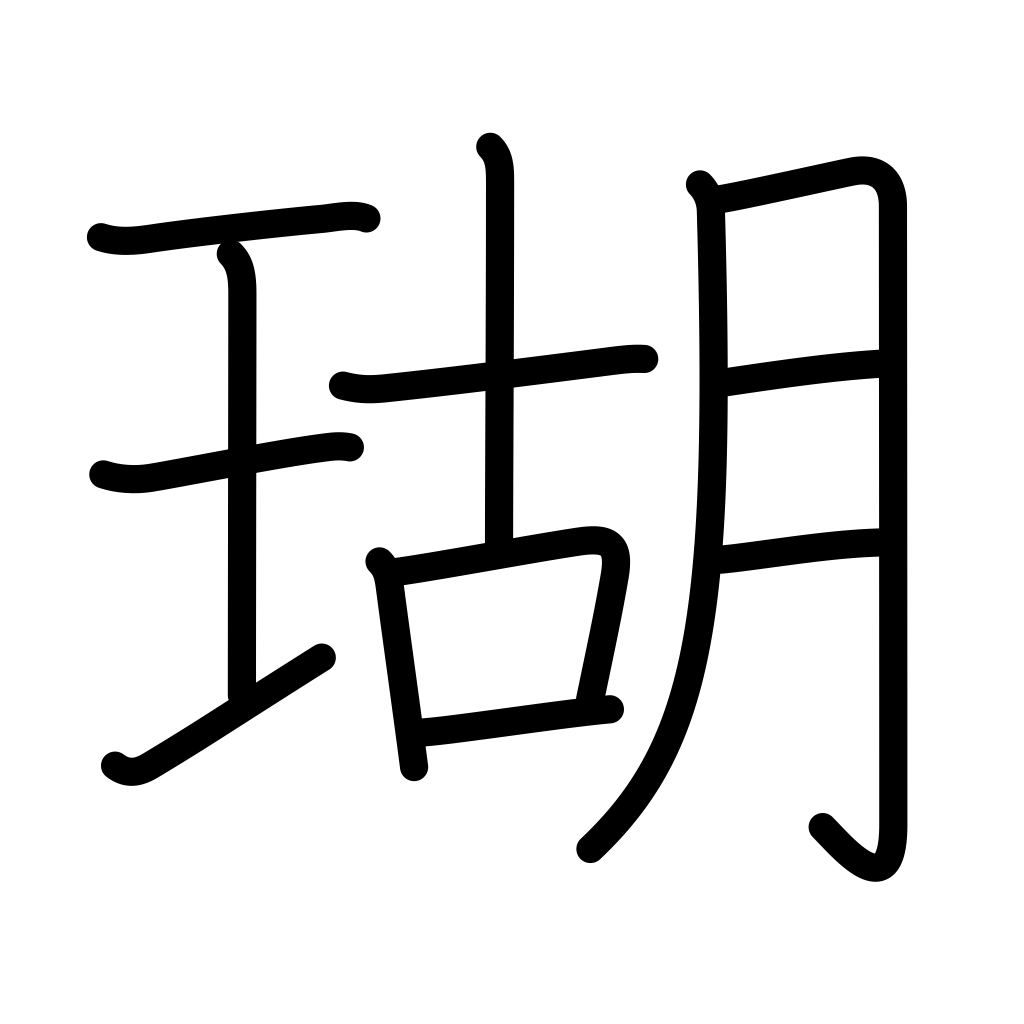
Meaning: ancestral offering receptacle, coral